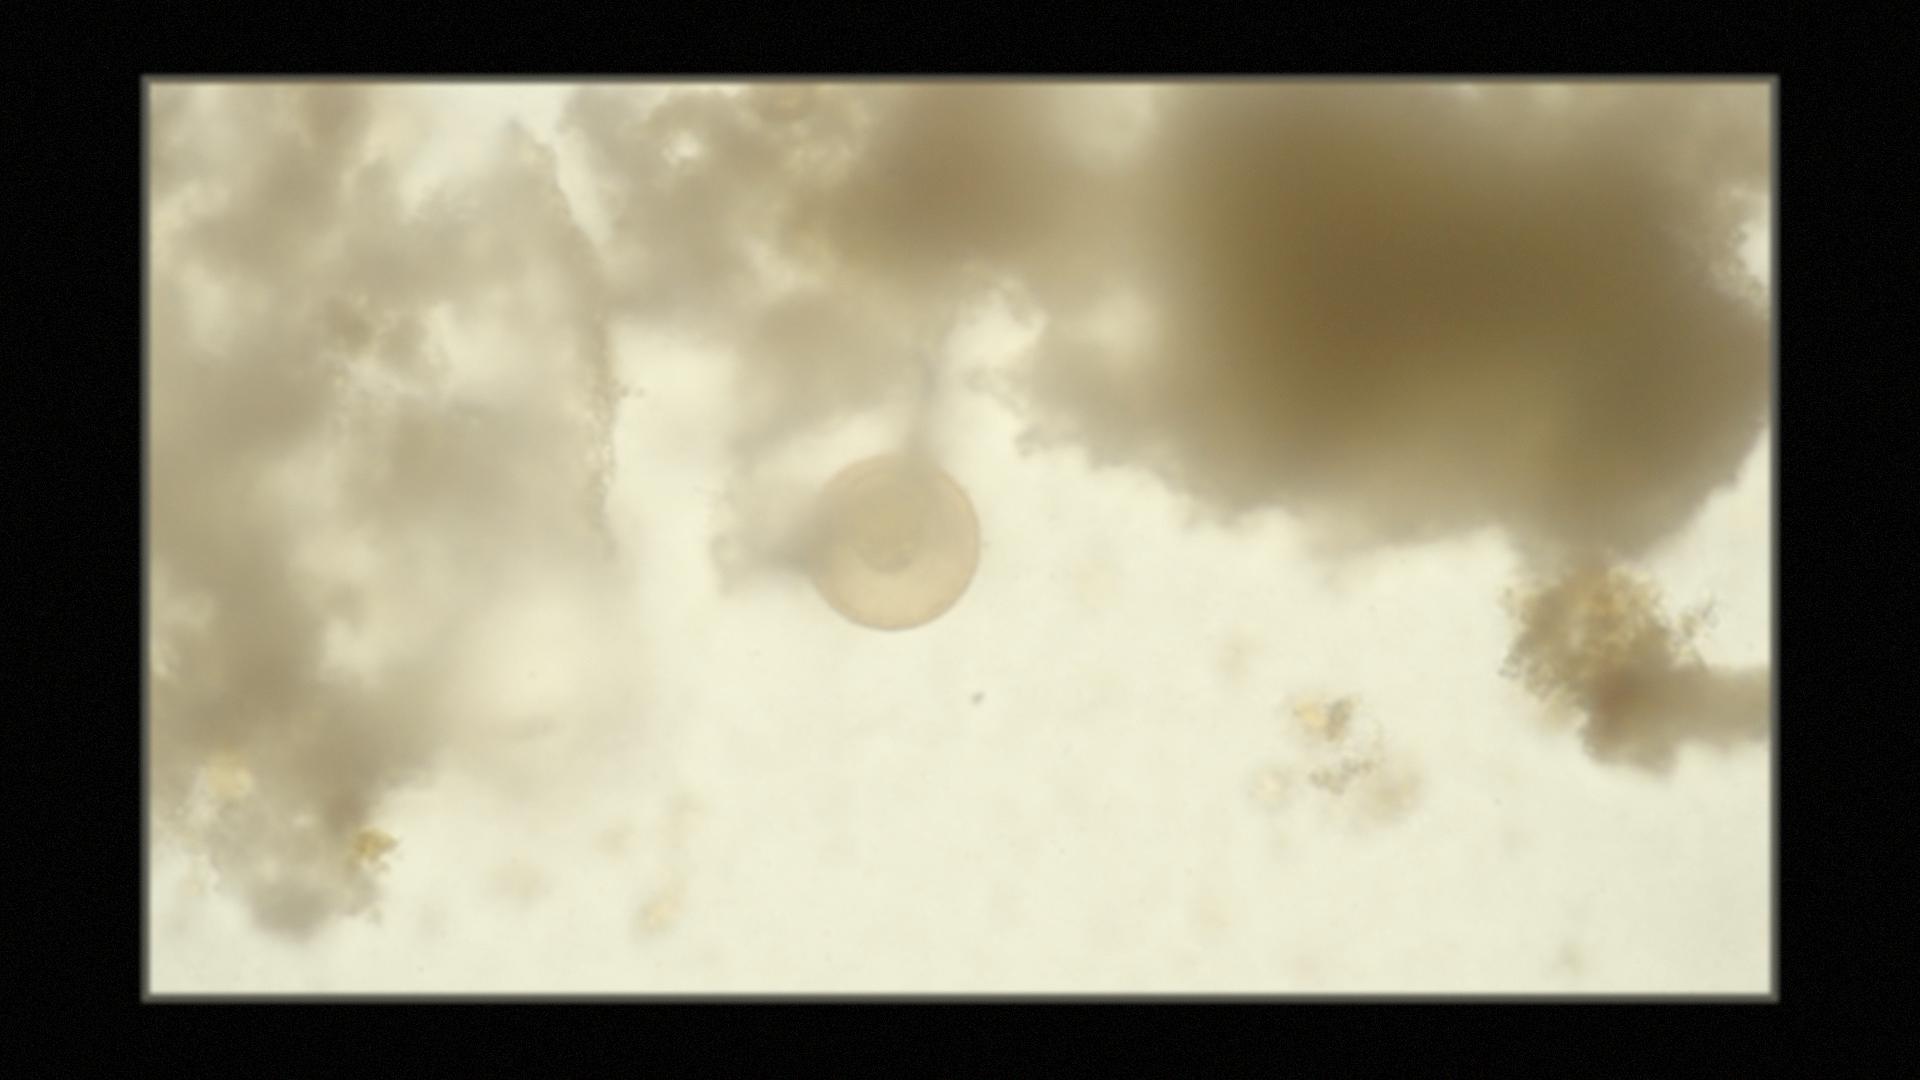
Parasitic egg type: Hymenolepis diminuta